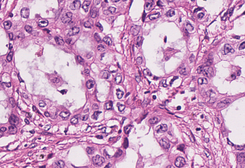
Tumor epithelial tissue: yes
Tumor-associated stroma tissue: yes
Normal tissue: no